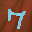
Label: 7